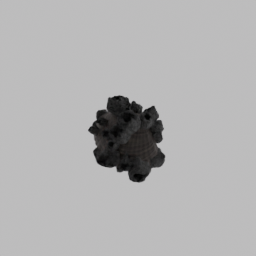
Label: animals